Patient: sex M, age 31
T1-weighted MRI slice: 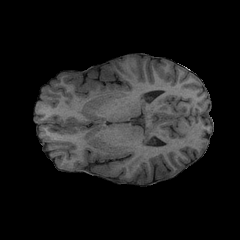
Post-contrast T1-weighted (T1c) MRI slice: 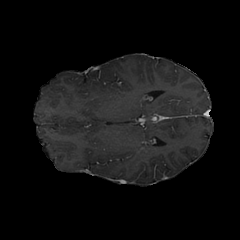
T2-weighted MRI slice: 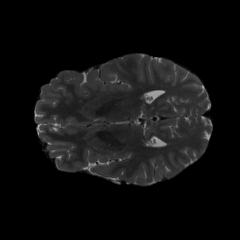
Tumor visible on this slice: no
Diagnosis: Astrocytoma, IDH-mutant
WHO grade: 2